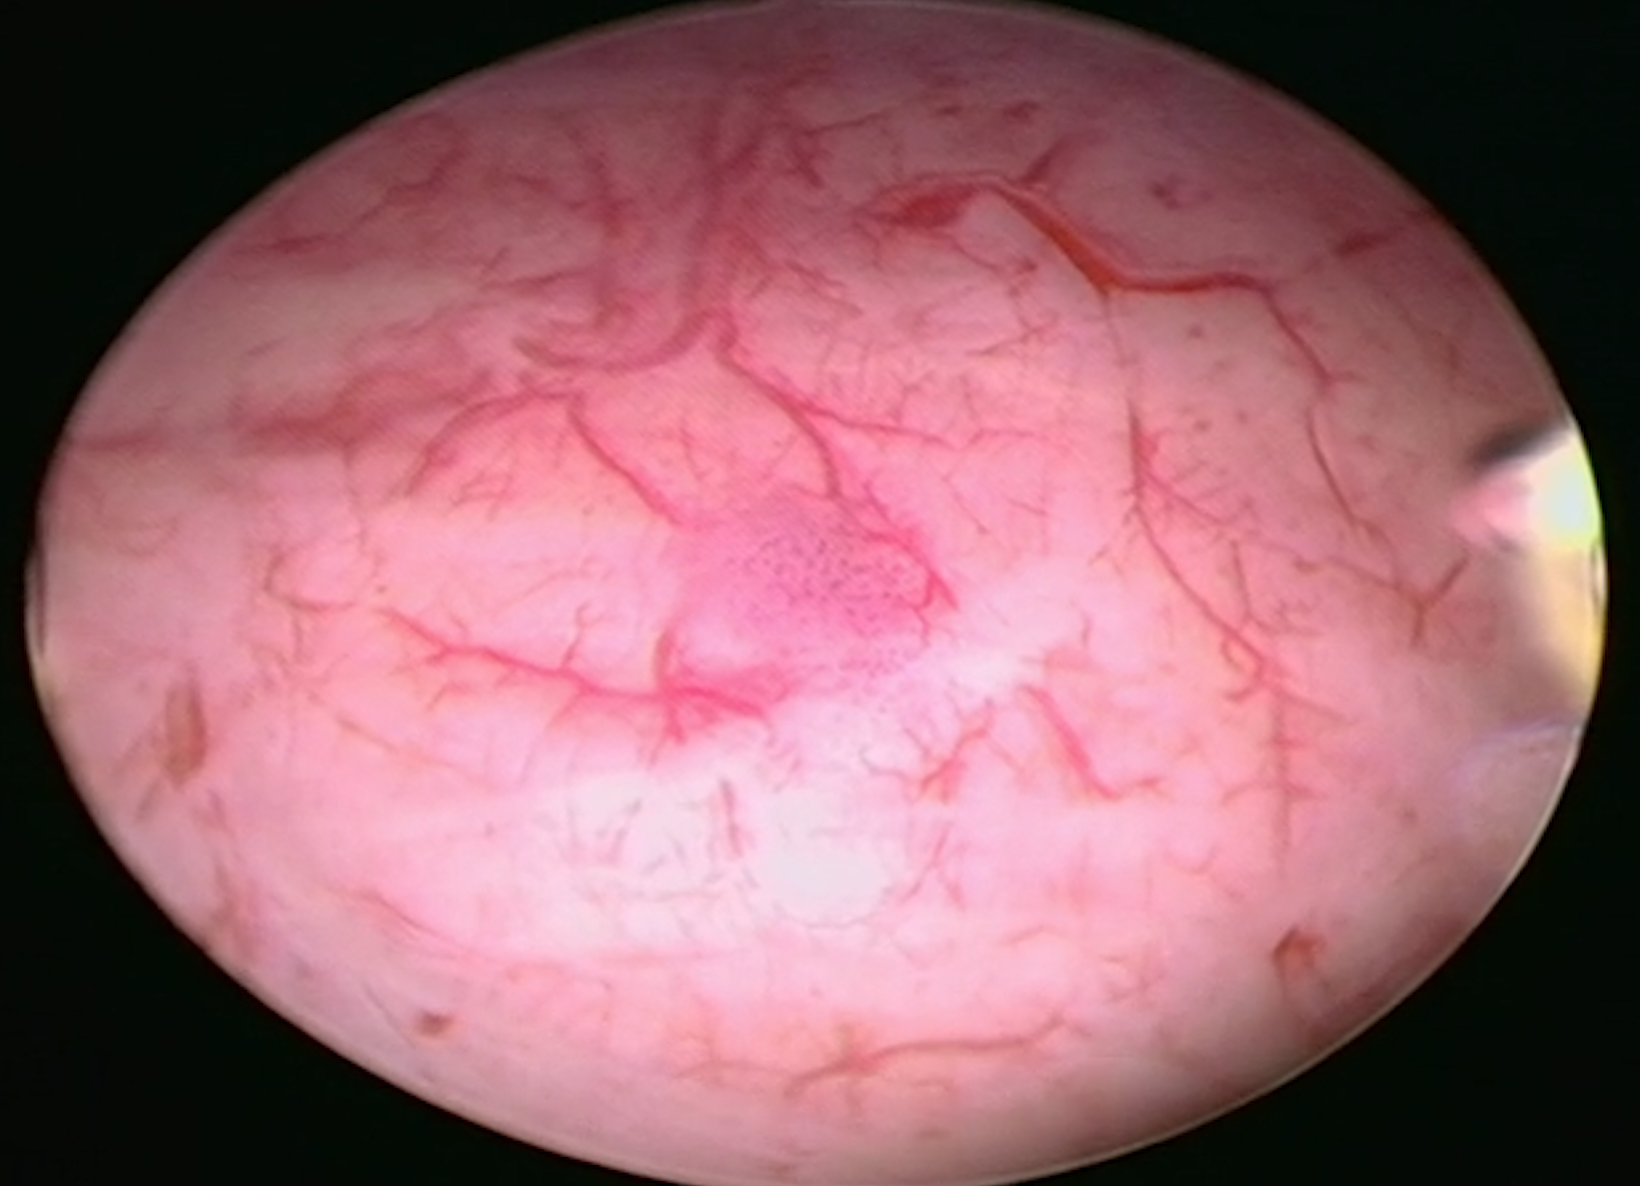
Modality: WLC
Class: Malignant
Subclass: LowGradePapillary
Lesion: Multifocal
Multifocal: 2 to 7
Stage: Ta
Morphology: Papillary
Bladder cancer association: Yes